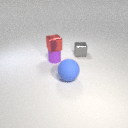
small gray metal cube behind large blue rubber sphere